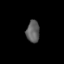
Tissue: lung
Cell type: Others
Senescence score: 0.5587
Nuclear area (px): 288
Mean DAPI intensity: 93.962